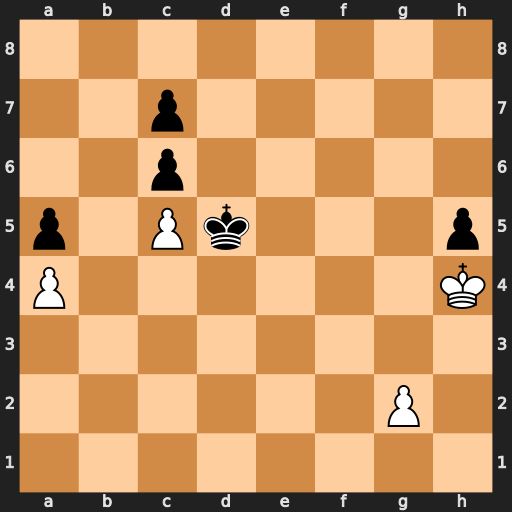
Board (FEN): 8/2p5/2p5/p1Pk3p/P6K/8/6P1/8
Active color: w
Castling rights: -
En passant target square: -
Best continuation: Kxh5 Kxc5 g4 Kb4 g5 Ka3 g6 c5 g7 c4 g8=Q